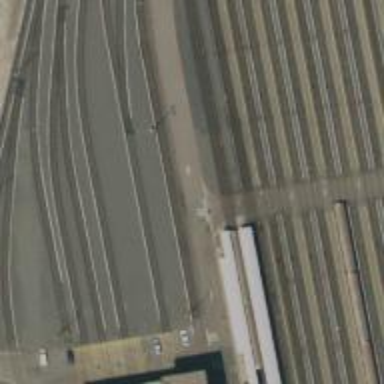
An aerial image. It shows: Railway level crossing.